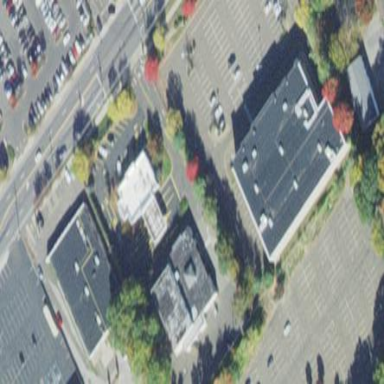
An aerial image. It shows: Parking area.